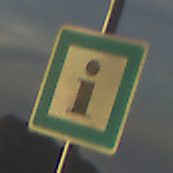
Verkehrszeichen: Informationsstelle
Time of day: SunriseSunset
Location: Outdoor (Nature)
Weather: PartlyCloudy
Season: Summer
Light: Natural